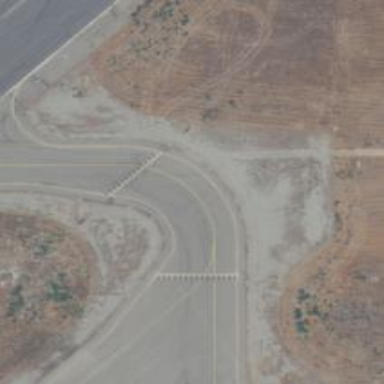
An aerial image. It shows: Image of taxiway at airport.